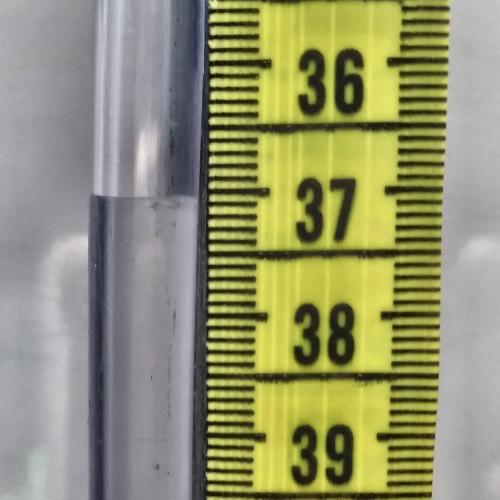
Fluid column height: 37.0 cm